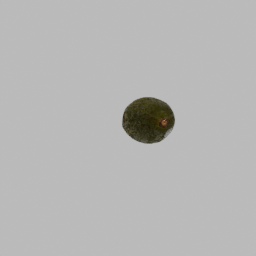
Label: nature